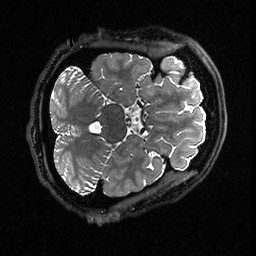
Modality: T2w
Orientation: axial
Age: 33
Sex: female
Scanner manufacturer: ge
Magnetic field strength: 3 T
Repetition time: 3.202 s
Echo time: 0.0669 s